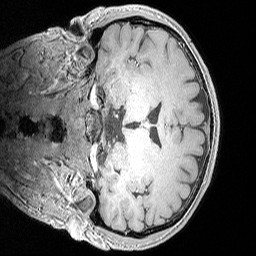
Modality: MP2RAGE
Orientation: coronal
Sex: male
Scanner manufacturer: siemens
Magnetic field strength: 3 T
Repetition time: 5 s
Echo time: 0.00292 s